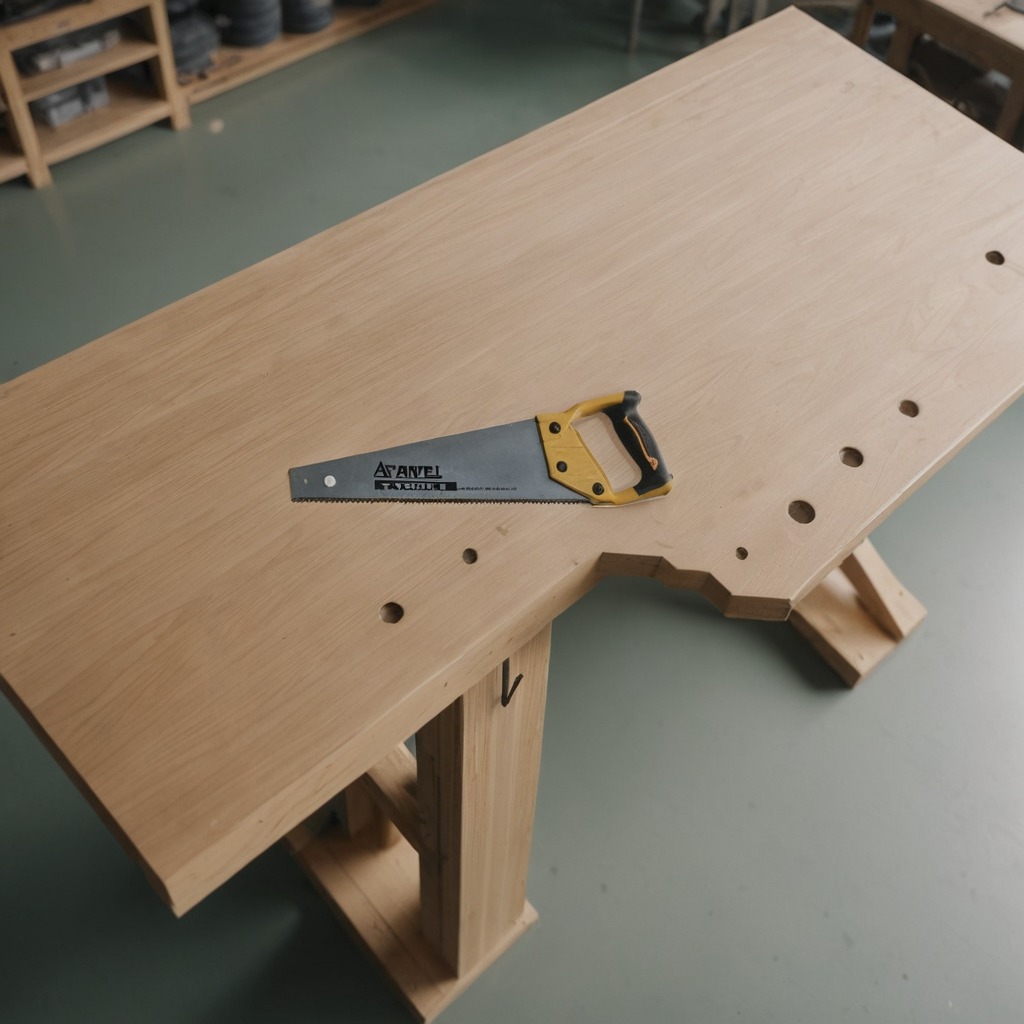
A handheld metal saw is lying on a workbench inside a coastal fishing gear workshop.